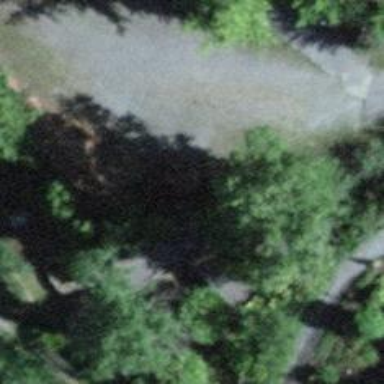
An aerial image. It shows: Gravel path on bridge.